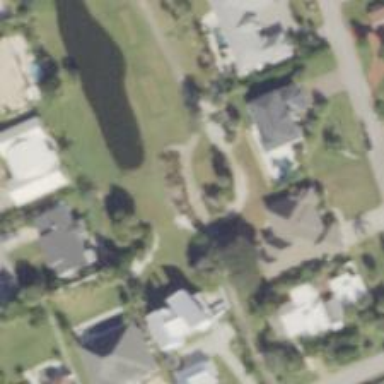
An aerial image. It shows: Path for golf carts.